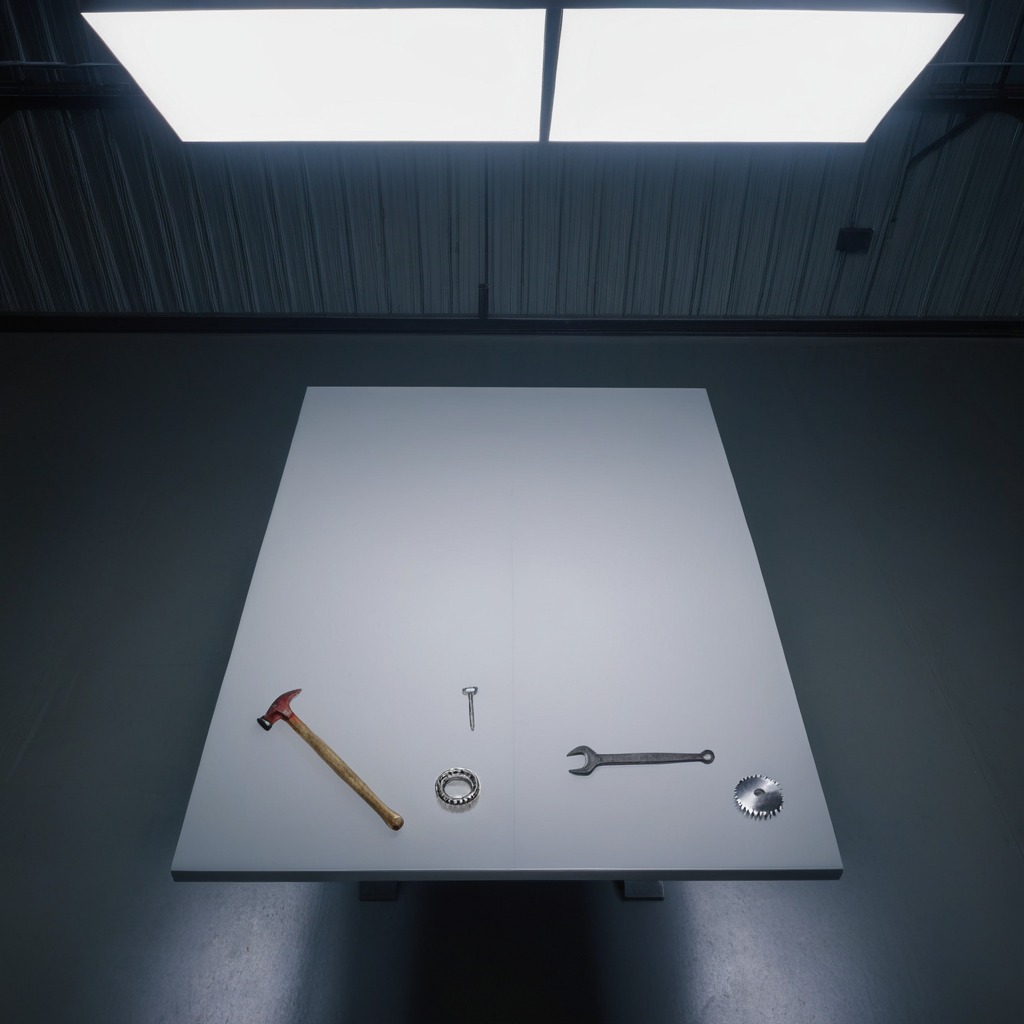
A ball bearing, a gear with teeth, a hammer, an iron nail, and a wrench are lying on the tabletop.